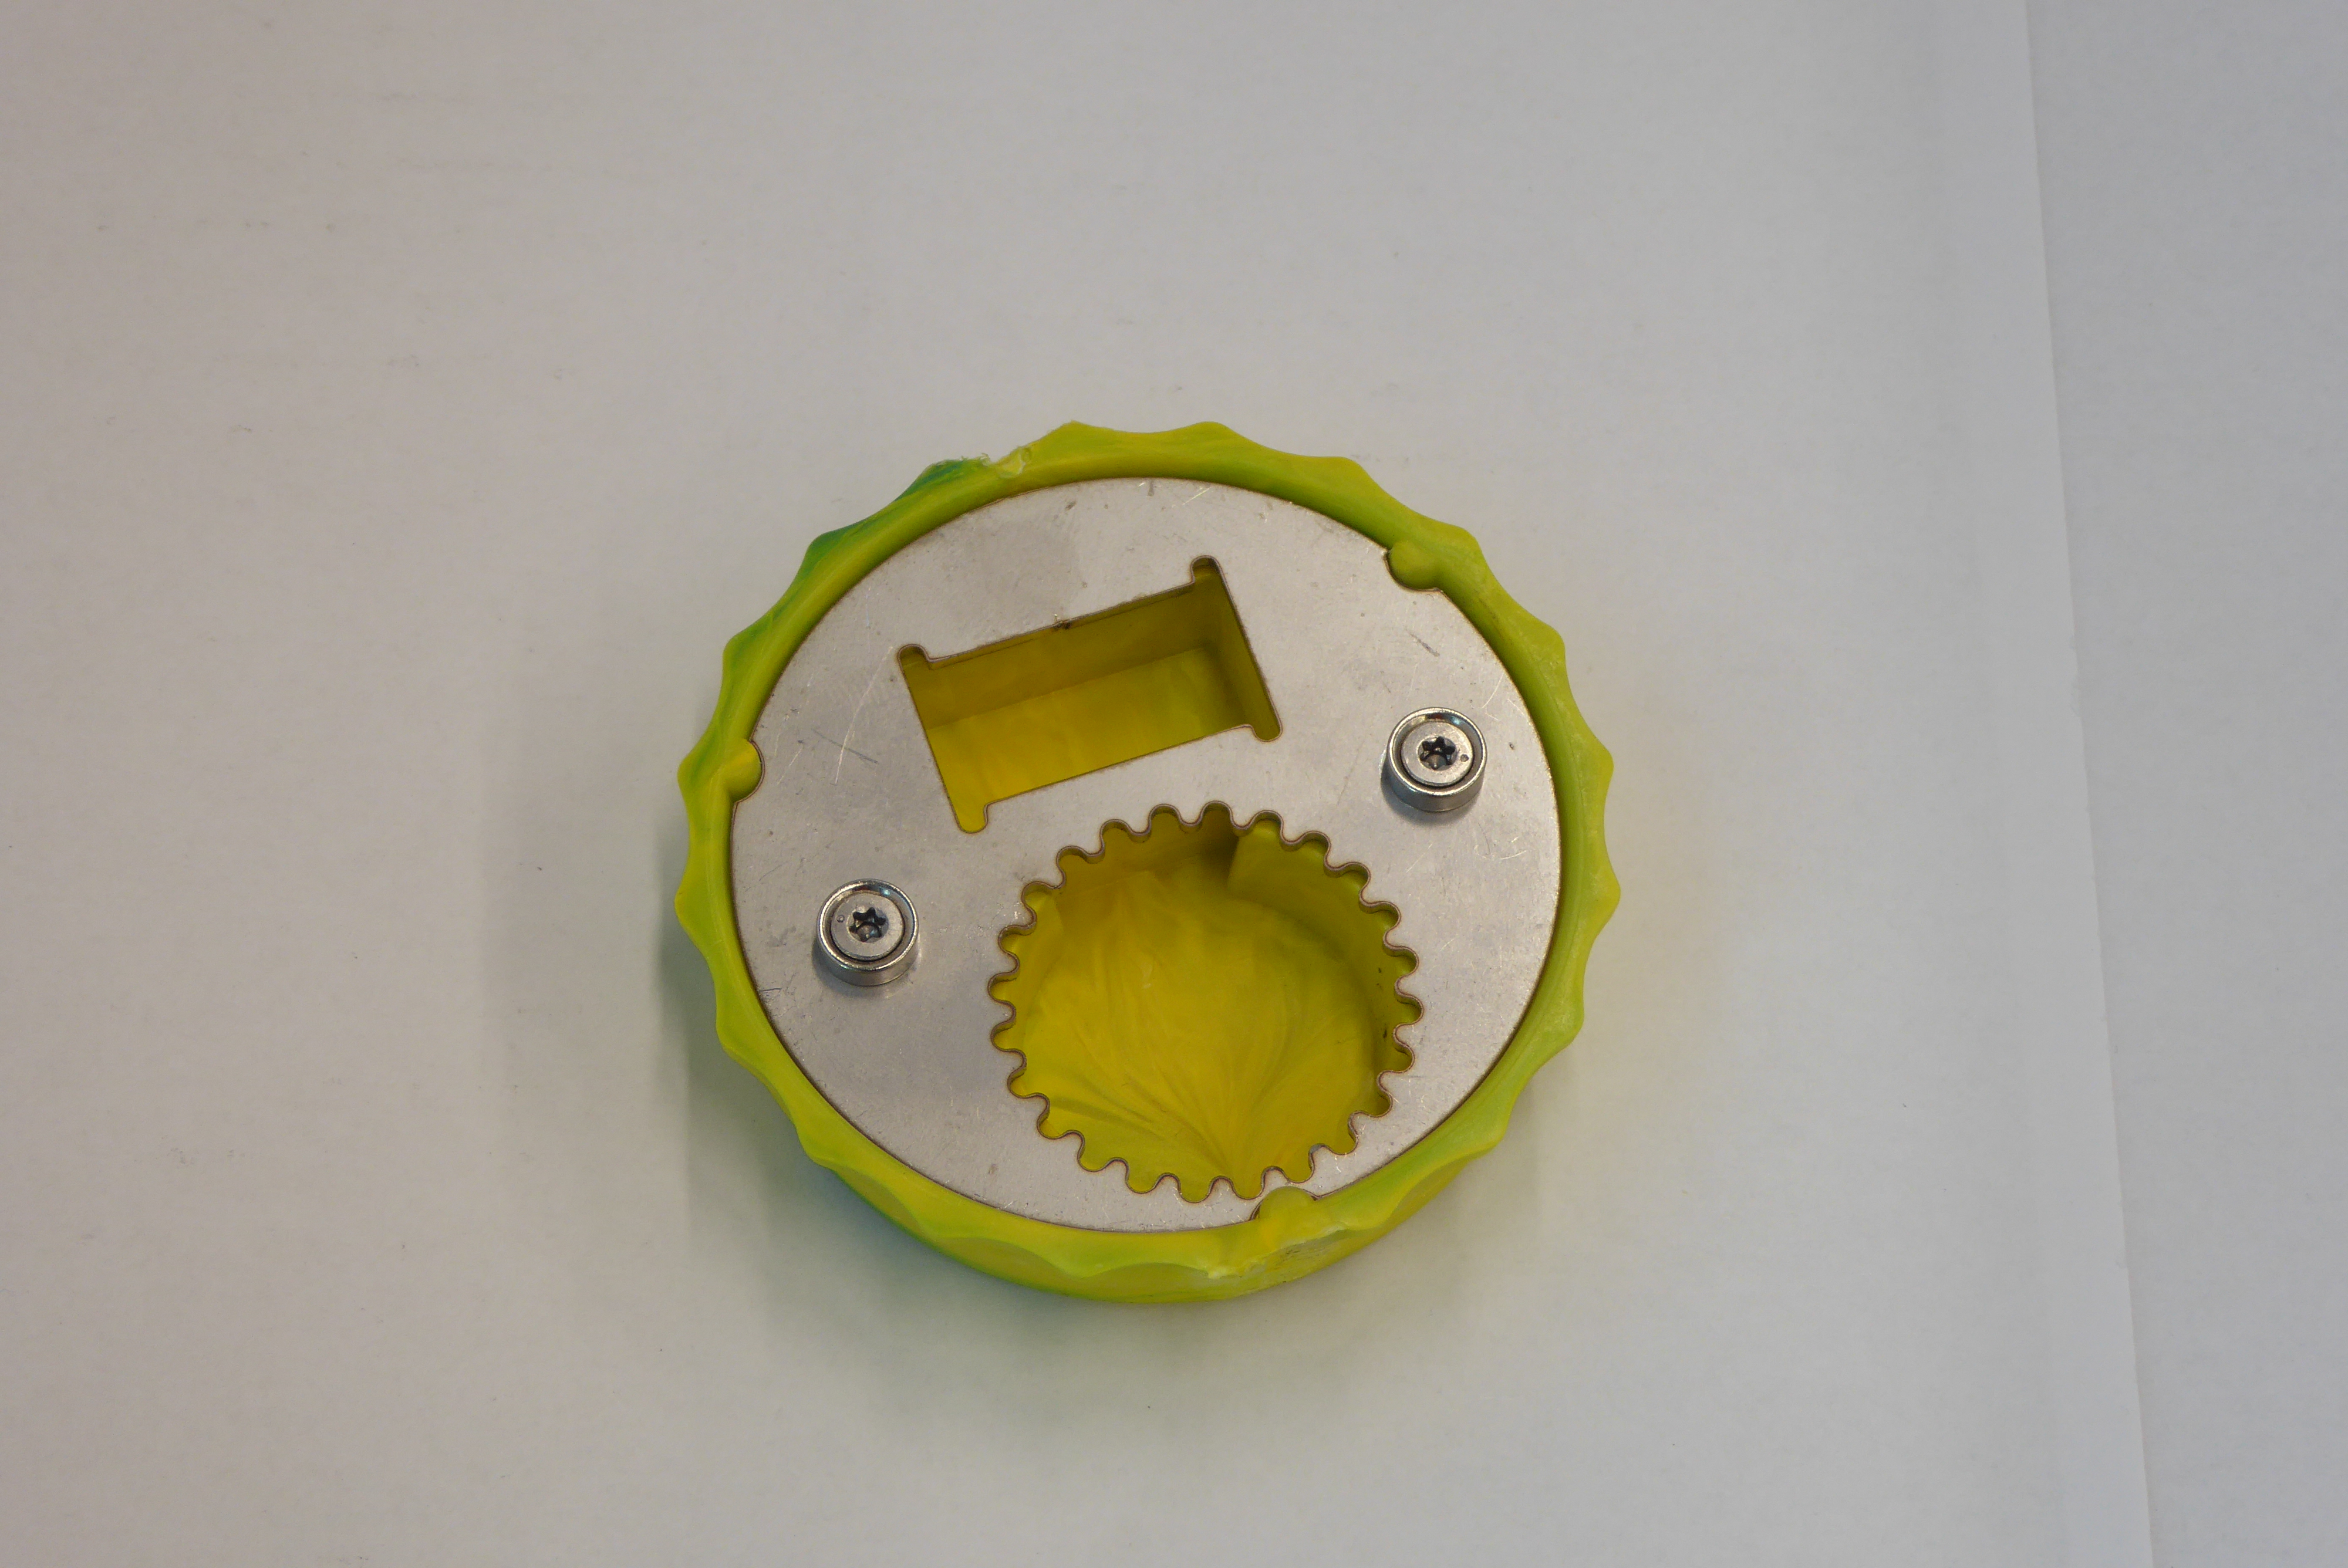
Label: Bottle Opener